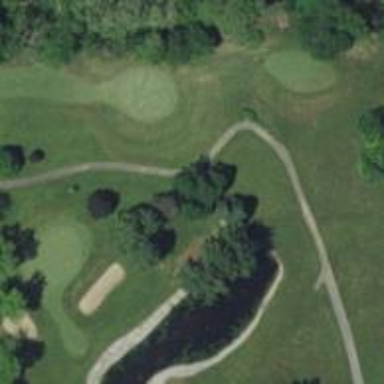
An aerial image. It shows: Water hazard on golf course.